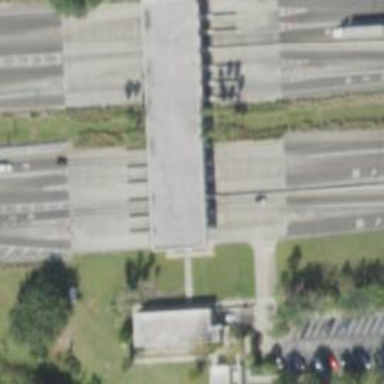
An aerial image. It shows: Toll gantry on the road.